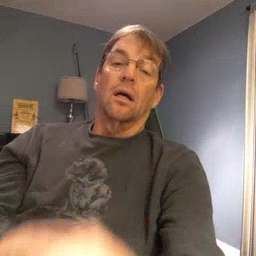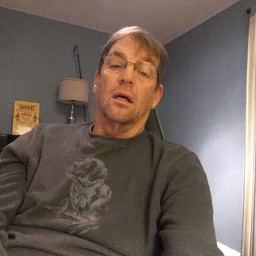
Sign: stuck